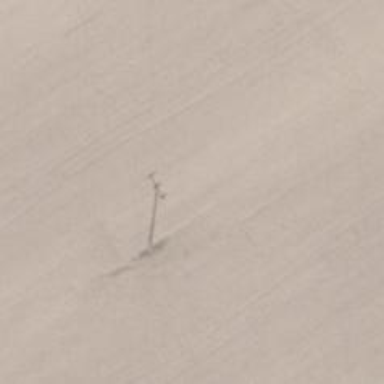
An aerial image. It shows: Minor power line with 3 cables.